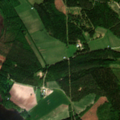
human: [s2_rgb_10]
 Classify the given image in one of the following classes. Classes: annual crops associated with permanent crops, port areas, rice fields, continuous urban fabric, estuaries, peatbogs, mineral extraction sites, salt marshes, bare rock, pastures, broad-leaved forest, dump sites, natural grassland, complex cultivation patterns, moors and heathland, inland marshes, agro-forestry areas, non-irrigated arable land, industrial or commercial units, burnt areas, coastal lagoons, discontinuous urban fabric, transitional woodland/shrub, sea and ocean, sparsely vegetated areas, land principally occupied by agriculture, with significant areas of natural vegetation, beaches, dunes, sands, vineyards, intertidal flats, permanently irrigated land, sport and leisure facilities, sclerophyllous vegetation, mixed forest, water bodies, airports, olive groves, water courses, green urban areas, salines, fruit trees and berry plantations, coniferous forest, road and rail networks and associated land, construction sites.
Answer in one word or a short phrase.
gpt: broad-leaved forest, coniferous forest, mixed forest, inland marshes, water bodies